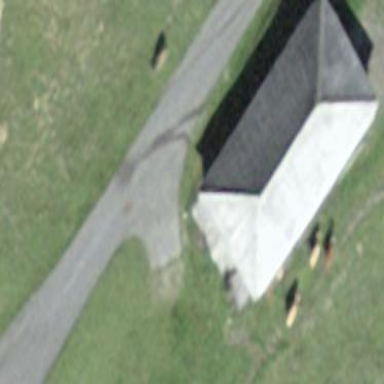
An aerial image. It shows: Farm auxiliary building.